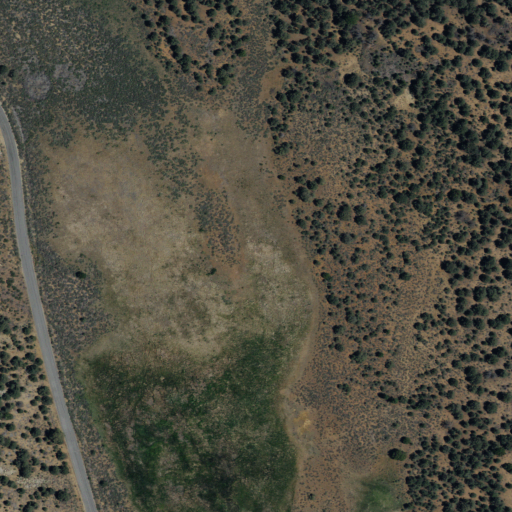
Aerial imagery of plain(s) in California named Johnson Meadow containing shrub, herbaceous wetlands, open development, evergreen forest, and low intensity development